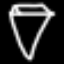
Label: diamond